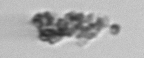
Label: detritus